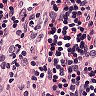
Metastatic tissue present: no